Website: apple
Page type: customer-info-address
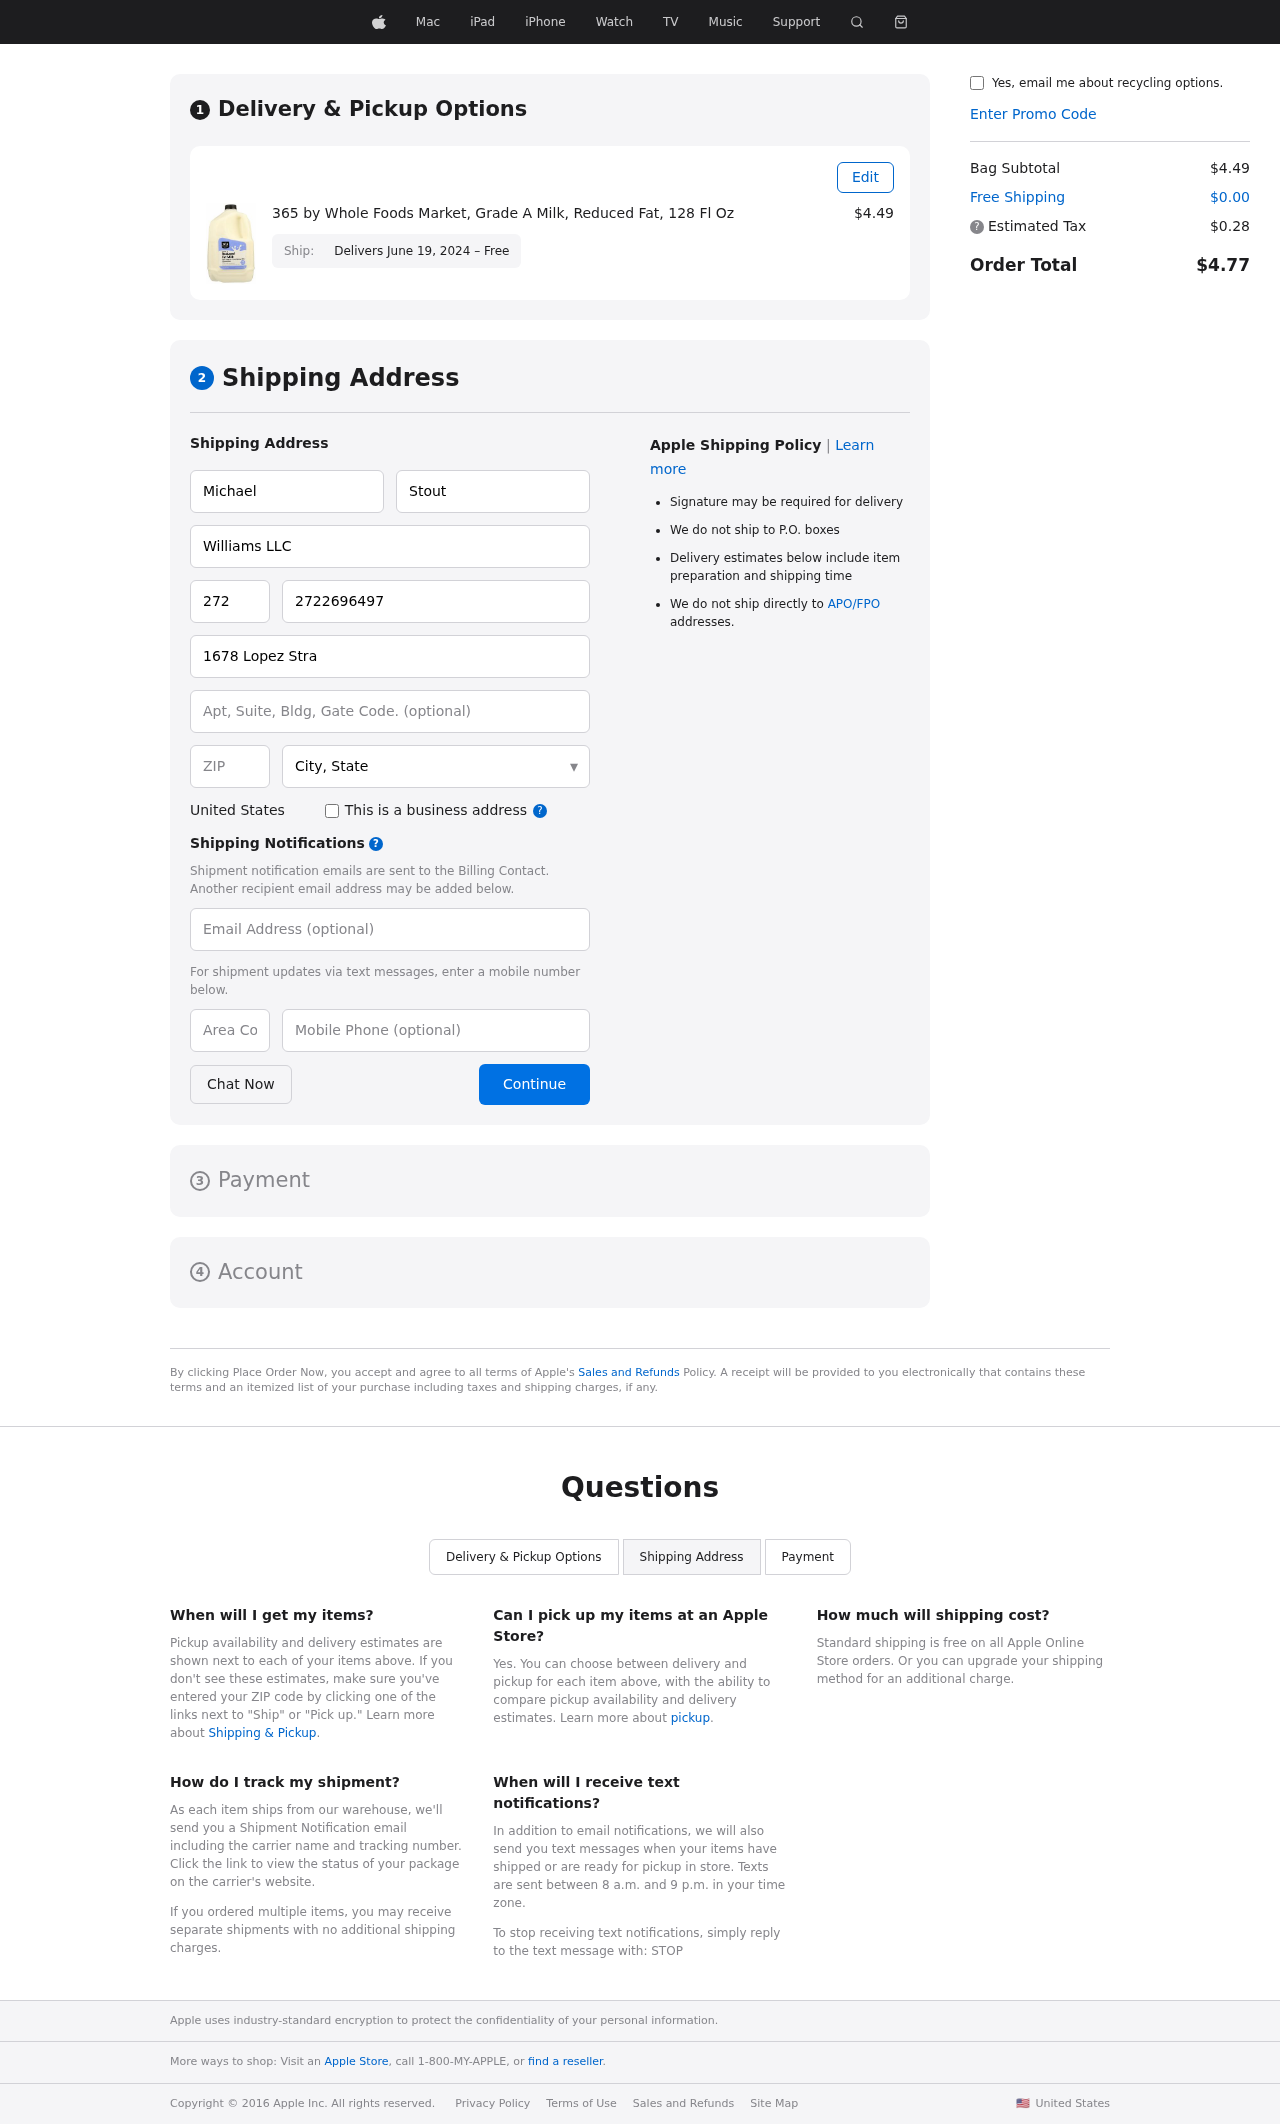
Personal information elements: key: PII_CITY_STATE
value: Jefferyside, VA
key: PII_COMPANY
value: Williams LLC
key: PII_COUNTRY
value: United States
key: PII_EMAIL
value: mstout@yahoo.com
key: PII_FIRSTNAME
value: Michael
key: PII_LASTNAME
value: Stout
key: PII_PHONE
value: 2722696497
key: PII_PHONE_AREA
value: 272
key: PII_POSTCODE
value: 47622
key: PII_STREET
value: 1678 Lopez Stravenue
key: PII_STREET2
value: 05179 Mccormick Summit Suite 601
Product elements: key: PRODUCT1_NAME
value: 365 by Whole Foods Market, Grade A Milk, Reduced Fat, 128 Fl Oz
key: PRODUCT1_PRICE
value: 4.49
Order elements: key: ORDER_DELIVERY_DATE
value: Delivers June 19, 2024 – Free
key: ORDER_SUBTOTAL
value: $4.49
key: ORDER_SHIPPING_COST
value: $0.00
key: ORDER_TAX
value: $0.28
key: ORDER_TOTAL
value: $4.77